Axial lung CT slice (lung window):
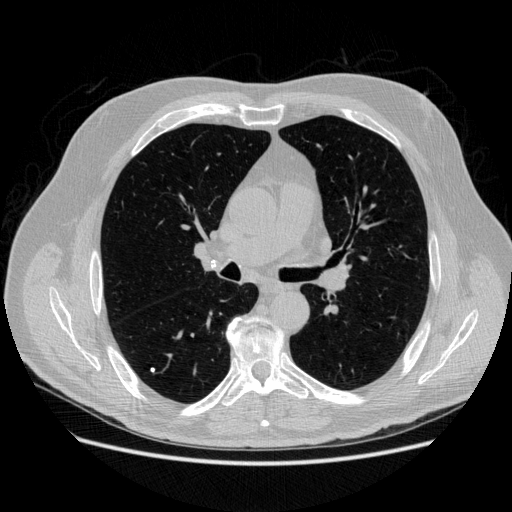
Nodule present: yes
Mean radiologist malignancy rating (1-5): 1